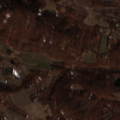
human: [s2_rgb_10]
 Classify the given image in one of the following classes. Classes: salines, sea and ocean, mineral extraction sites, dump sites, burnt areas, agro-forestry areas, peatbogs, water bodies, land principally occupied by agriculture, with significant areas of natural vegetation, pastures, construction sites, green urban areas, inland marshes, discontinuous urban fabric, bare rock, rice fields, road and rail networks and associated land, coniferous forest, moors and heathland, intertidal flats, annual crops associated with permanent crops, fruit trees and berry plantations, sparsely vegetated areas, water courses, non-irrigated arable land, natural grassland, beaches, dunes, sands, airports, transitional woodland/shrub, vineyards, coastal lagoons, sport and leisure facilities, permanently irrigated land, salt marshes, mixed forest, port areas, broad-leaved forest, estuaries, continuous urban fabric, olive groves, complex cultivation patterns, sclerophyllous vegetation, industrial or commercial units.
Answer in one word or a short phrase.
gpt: complex cultivation patterns, land principally occupied by agriculture, with significant areas of natural vegetation, broad-leaved forest